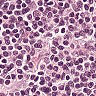
Metastatic tissue present: no